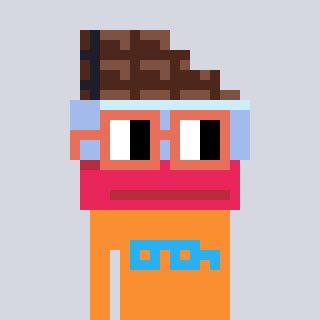
a pixel art character with square orange glasses, a chocolate-shaped head and a orange-colored body on a cool background